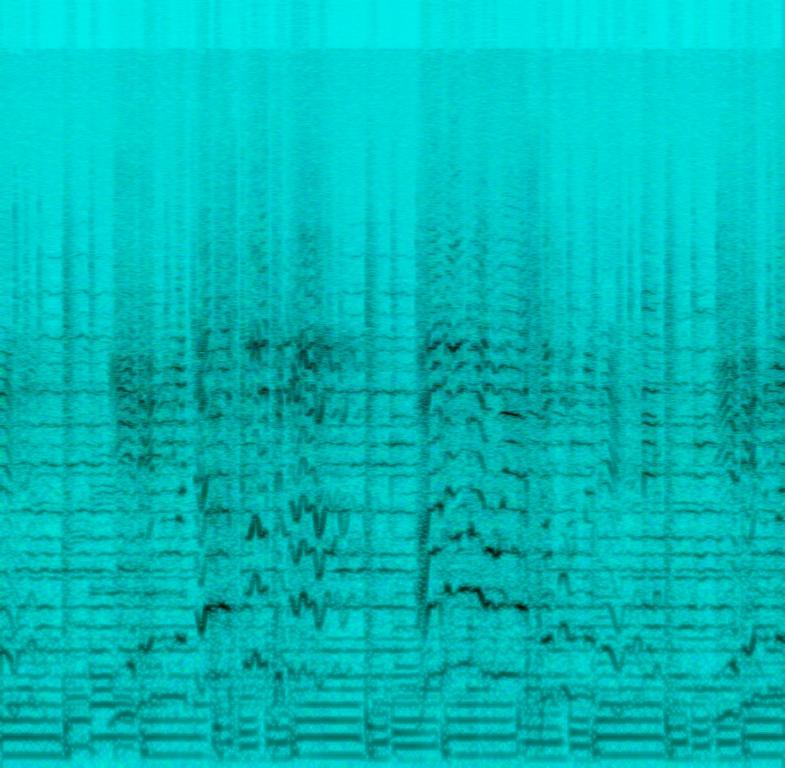
A male vocalist sings this lilting melody. The tempo is medium with keyboard harmony, groovy bass line, steady drumming and mandolin harmony. The song is emotional, romantic, soulful, sentimental and soothing. This song is Regional Pop,